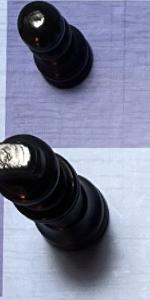
Label: King_Black